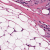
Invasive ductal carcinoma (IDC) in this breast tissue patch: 0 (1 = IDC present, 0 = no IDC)